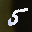
Label: 5